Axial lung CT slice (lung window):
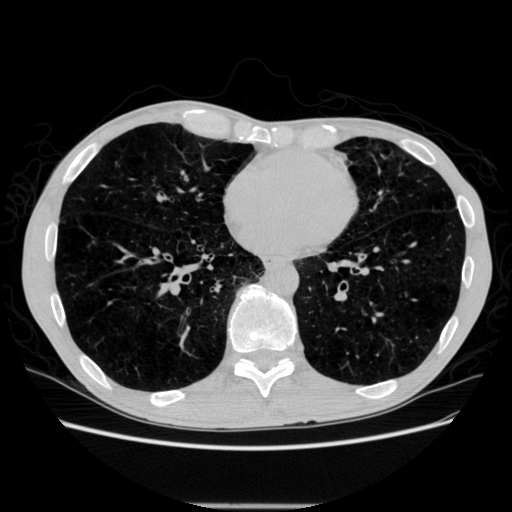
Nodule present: no